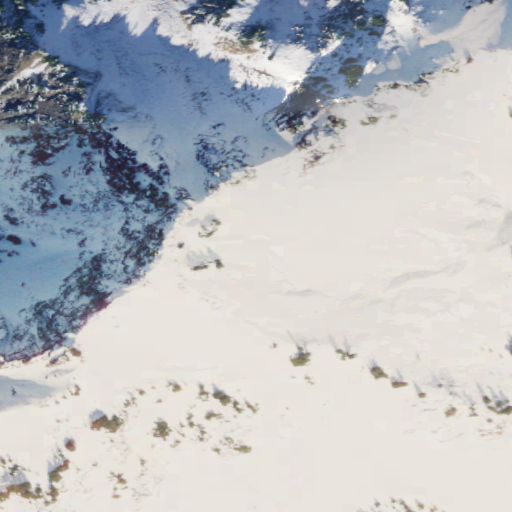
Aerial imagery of mountain in Washington named Skykomish Peak containing shrub, evergreen forest, barren land, and grassland